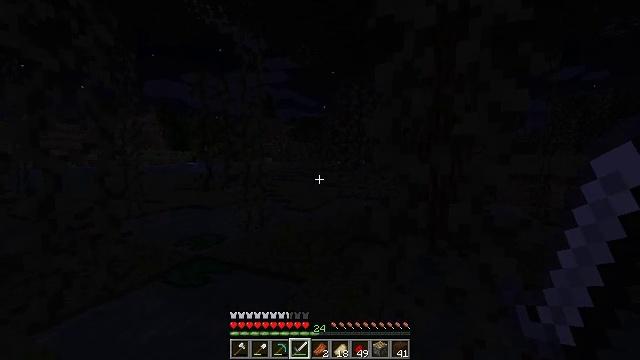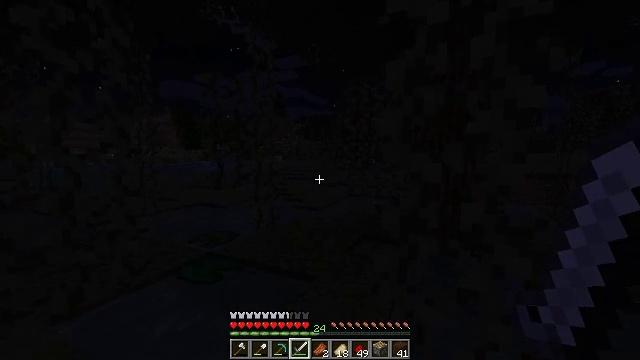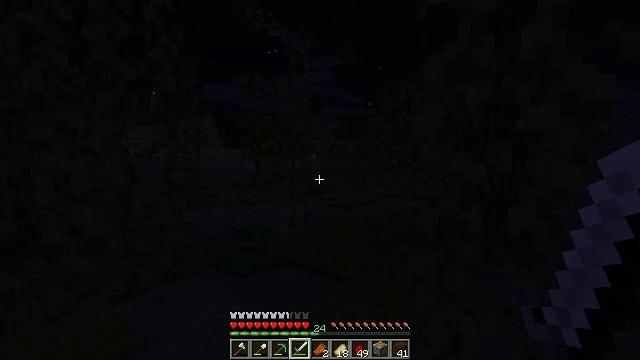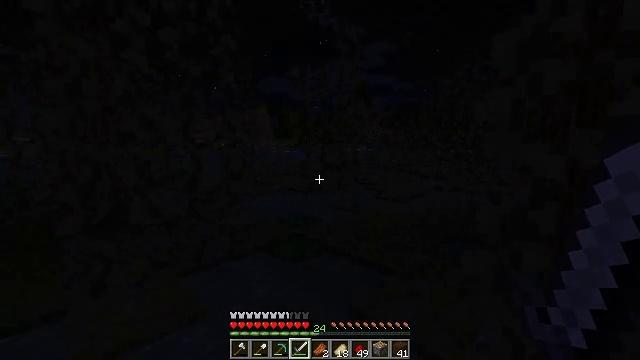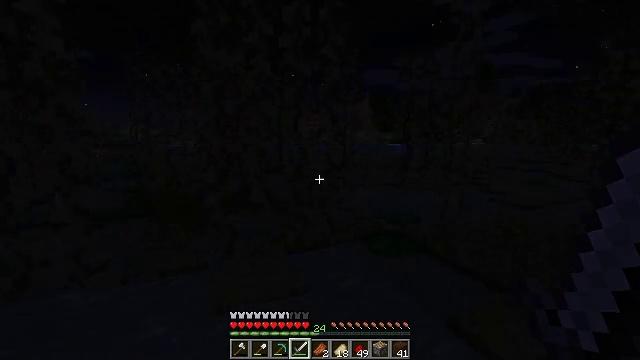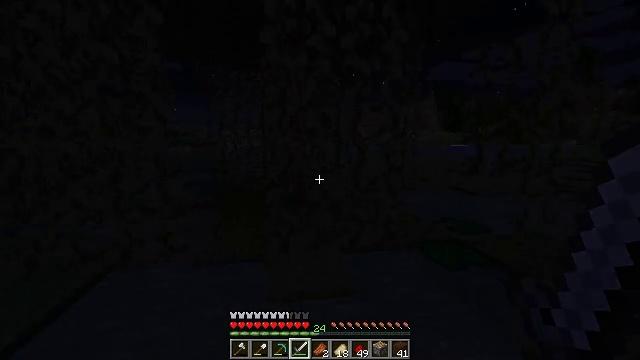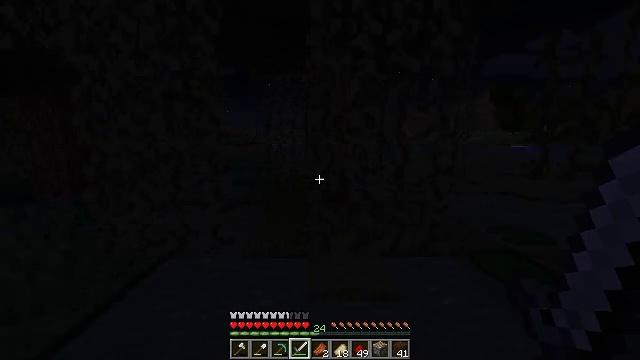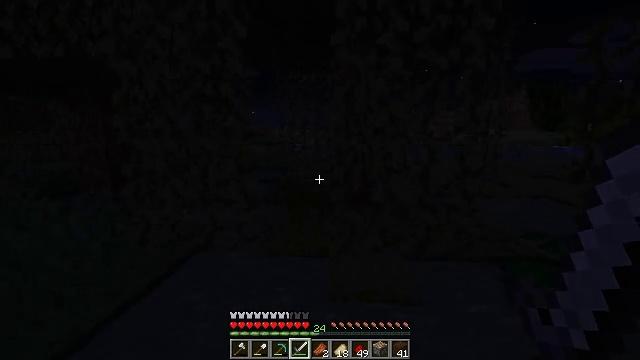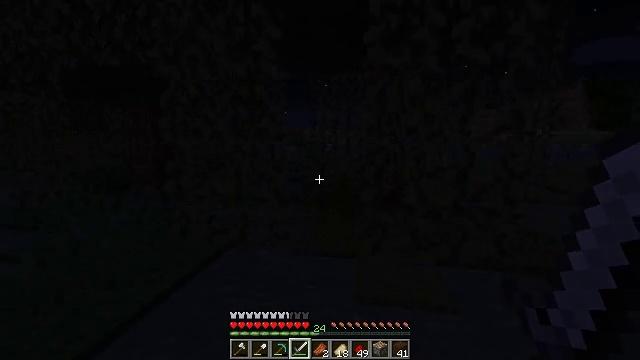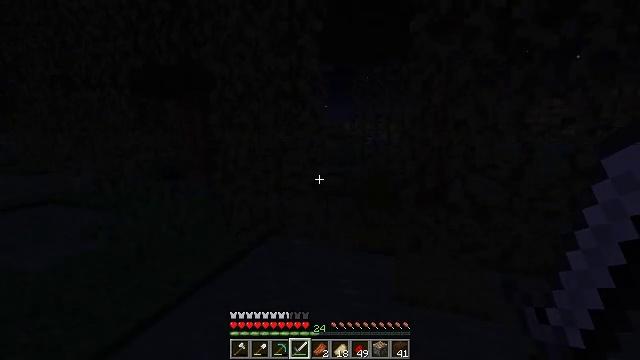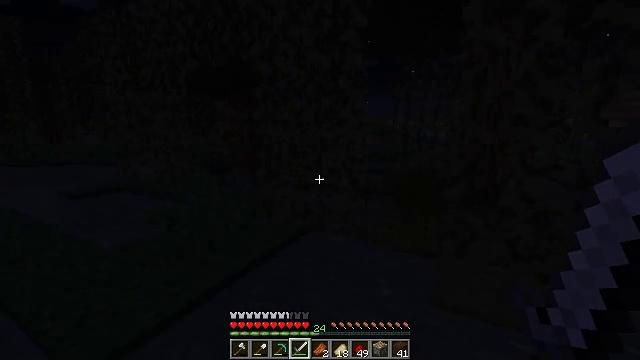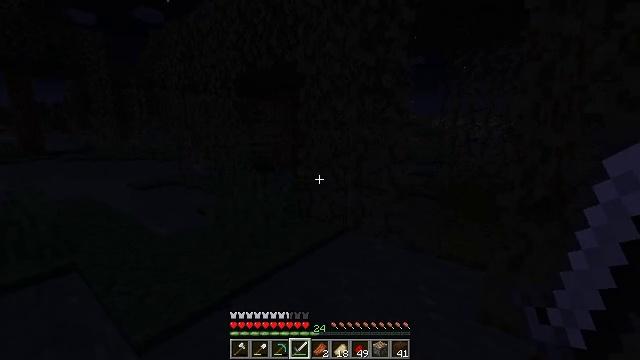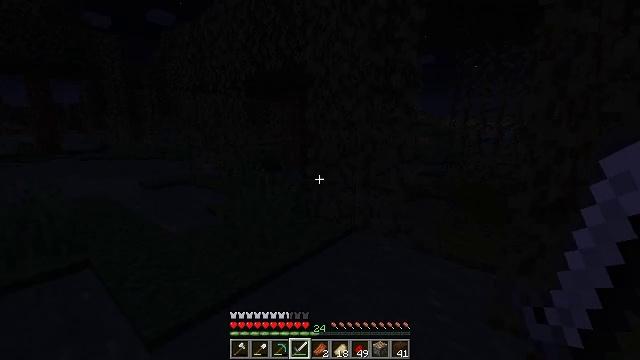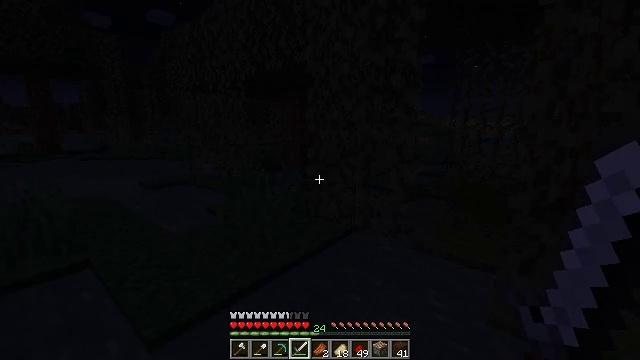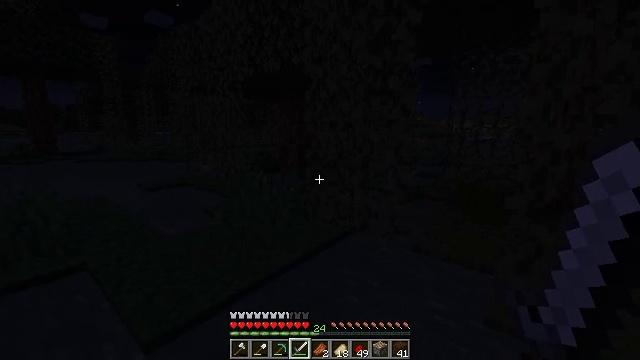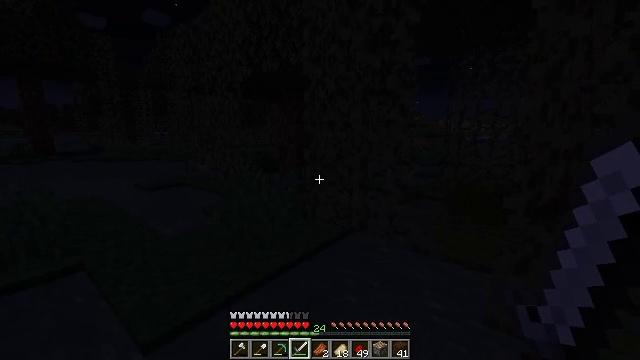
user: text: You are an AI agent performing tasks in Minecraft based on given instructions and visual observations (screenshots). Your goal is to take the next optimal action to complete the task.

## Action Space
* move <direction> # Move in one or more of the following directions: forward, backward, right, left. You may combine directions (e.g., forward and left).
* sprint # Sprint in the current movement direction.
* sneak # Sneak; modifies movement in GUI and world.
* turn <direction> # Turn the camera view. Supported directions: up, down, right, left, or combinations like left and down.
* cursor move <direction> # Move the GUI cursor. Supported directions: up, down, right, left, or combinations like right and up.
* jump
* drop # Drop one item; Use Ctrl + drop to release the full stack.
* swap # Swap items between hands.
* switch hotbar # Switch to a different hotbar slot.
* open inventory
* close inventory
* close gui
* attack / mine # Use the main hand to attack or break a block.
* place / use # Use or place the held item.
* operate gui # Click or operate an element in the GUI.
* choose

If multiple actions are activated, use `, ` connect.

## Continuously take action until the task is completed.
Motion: motion action
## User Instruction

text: Harvest vines off the surface.
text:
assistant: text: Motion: turn left
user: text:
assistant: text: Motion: turn left
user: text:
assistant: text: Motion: turn left and down
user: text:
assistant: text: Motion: turn left and down
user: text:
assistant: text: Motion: turn left
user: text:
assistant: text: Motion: turn left
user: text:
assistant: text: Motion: turn left
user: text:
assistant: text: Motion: turn left
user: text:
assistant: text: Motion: turn left and down
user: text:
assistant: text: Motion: turn left
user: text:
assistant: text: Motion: turn left
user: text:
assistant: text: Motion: turn left
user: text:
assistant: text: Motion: no_op
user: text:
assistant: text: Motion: no_op
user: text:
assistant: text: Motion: no_op
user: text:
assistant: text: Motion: no_op
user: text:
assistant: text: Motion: no_op
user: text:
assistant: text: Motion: no_op
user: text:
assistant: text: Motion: no_op
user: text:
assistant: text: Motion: no_op
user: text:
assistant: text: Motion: turn left
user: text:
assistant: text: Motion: turn left
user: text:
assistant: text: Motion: turn left and up
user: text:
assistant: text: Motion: turn left
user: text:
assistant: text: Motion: turn left
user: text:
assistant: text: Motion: no_op
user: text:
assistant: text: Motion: no_op
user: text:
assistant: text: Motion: no_op
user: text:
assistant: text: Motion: no_op
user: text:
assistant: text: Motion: no_op